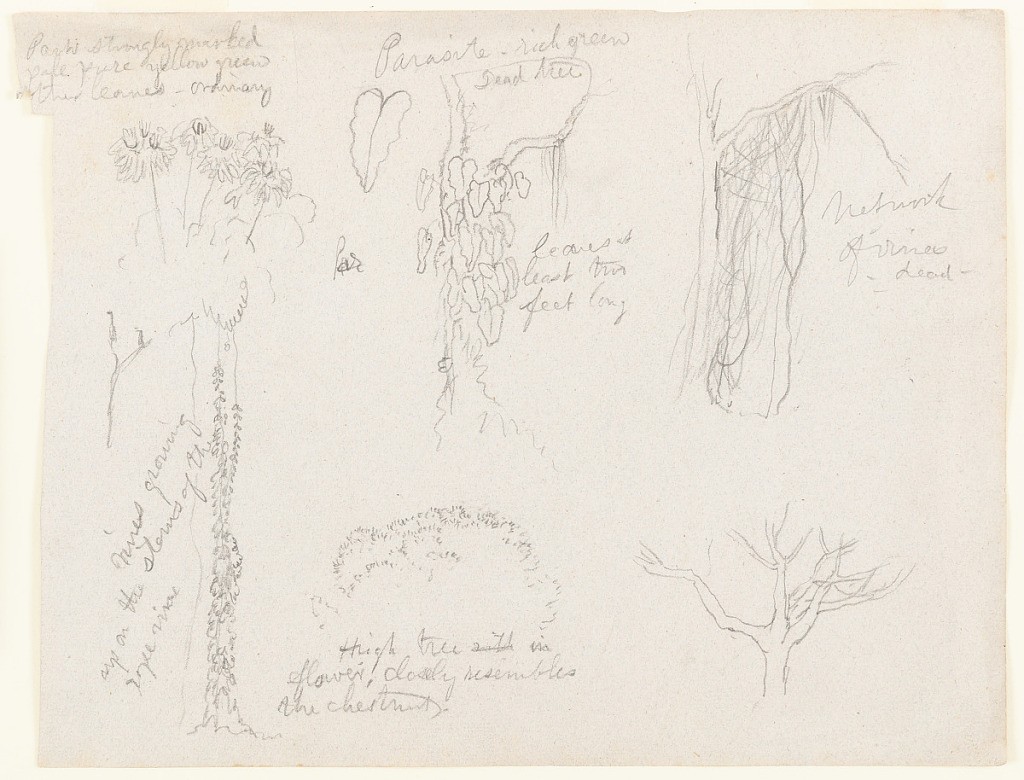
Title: Botanical Sketches from the Río Magdalena, Colombia
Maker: Frederic Edwin Church, American, 1826–1900
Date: May 1853
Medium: Graphite on gray laid paper
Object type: Drawing
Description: Botanical sketches showing views of plants along the Magdalena River in Colombia. At upper left, a group of flowers is visible; at upper center, the large leaves of a parasitic vine are shown climbing the trunk of a dead tree; at upper right, a network of dead vines hangs off a tree's branch and trunk; at lower left, a tall vine with leaves hangs from a tree; at lower center, the top of a tree resembling a chestnut is visible; and at lower right, the boughs of a dead tree are sketched in outline.